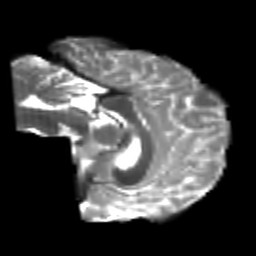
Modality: T2w
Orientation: sagittal
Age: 21
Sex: male
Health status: healthy
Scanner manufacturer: philips
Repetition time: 7.384 s
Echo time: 0.08599 s